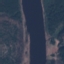
Label: River